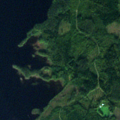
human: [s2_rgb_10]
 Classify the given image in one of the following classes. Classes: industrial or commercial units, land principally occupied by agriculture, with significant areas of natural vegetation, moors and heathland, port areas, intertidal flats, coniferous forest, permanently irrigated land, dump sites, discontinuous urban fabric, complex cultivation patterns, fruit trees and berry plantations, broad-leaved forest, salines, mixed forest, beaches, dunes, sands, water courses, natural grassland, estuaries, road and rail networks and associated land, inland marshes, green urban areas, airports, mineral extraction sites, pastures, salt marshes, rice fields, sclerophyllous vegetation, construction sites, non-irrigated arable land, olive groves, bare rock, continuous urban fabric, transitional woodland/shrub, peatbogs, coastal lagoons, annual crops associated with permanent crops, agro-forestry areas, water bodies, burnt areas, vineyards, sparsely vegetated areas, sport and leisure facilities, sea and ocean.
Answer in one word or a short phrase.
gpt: mixed forest, water bodies